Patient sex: M
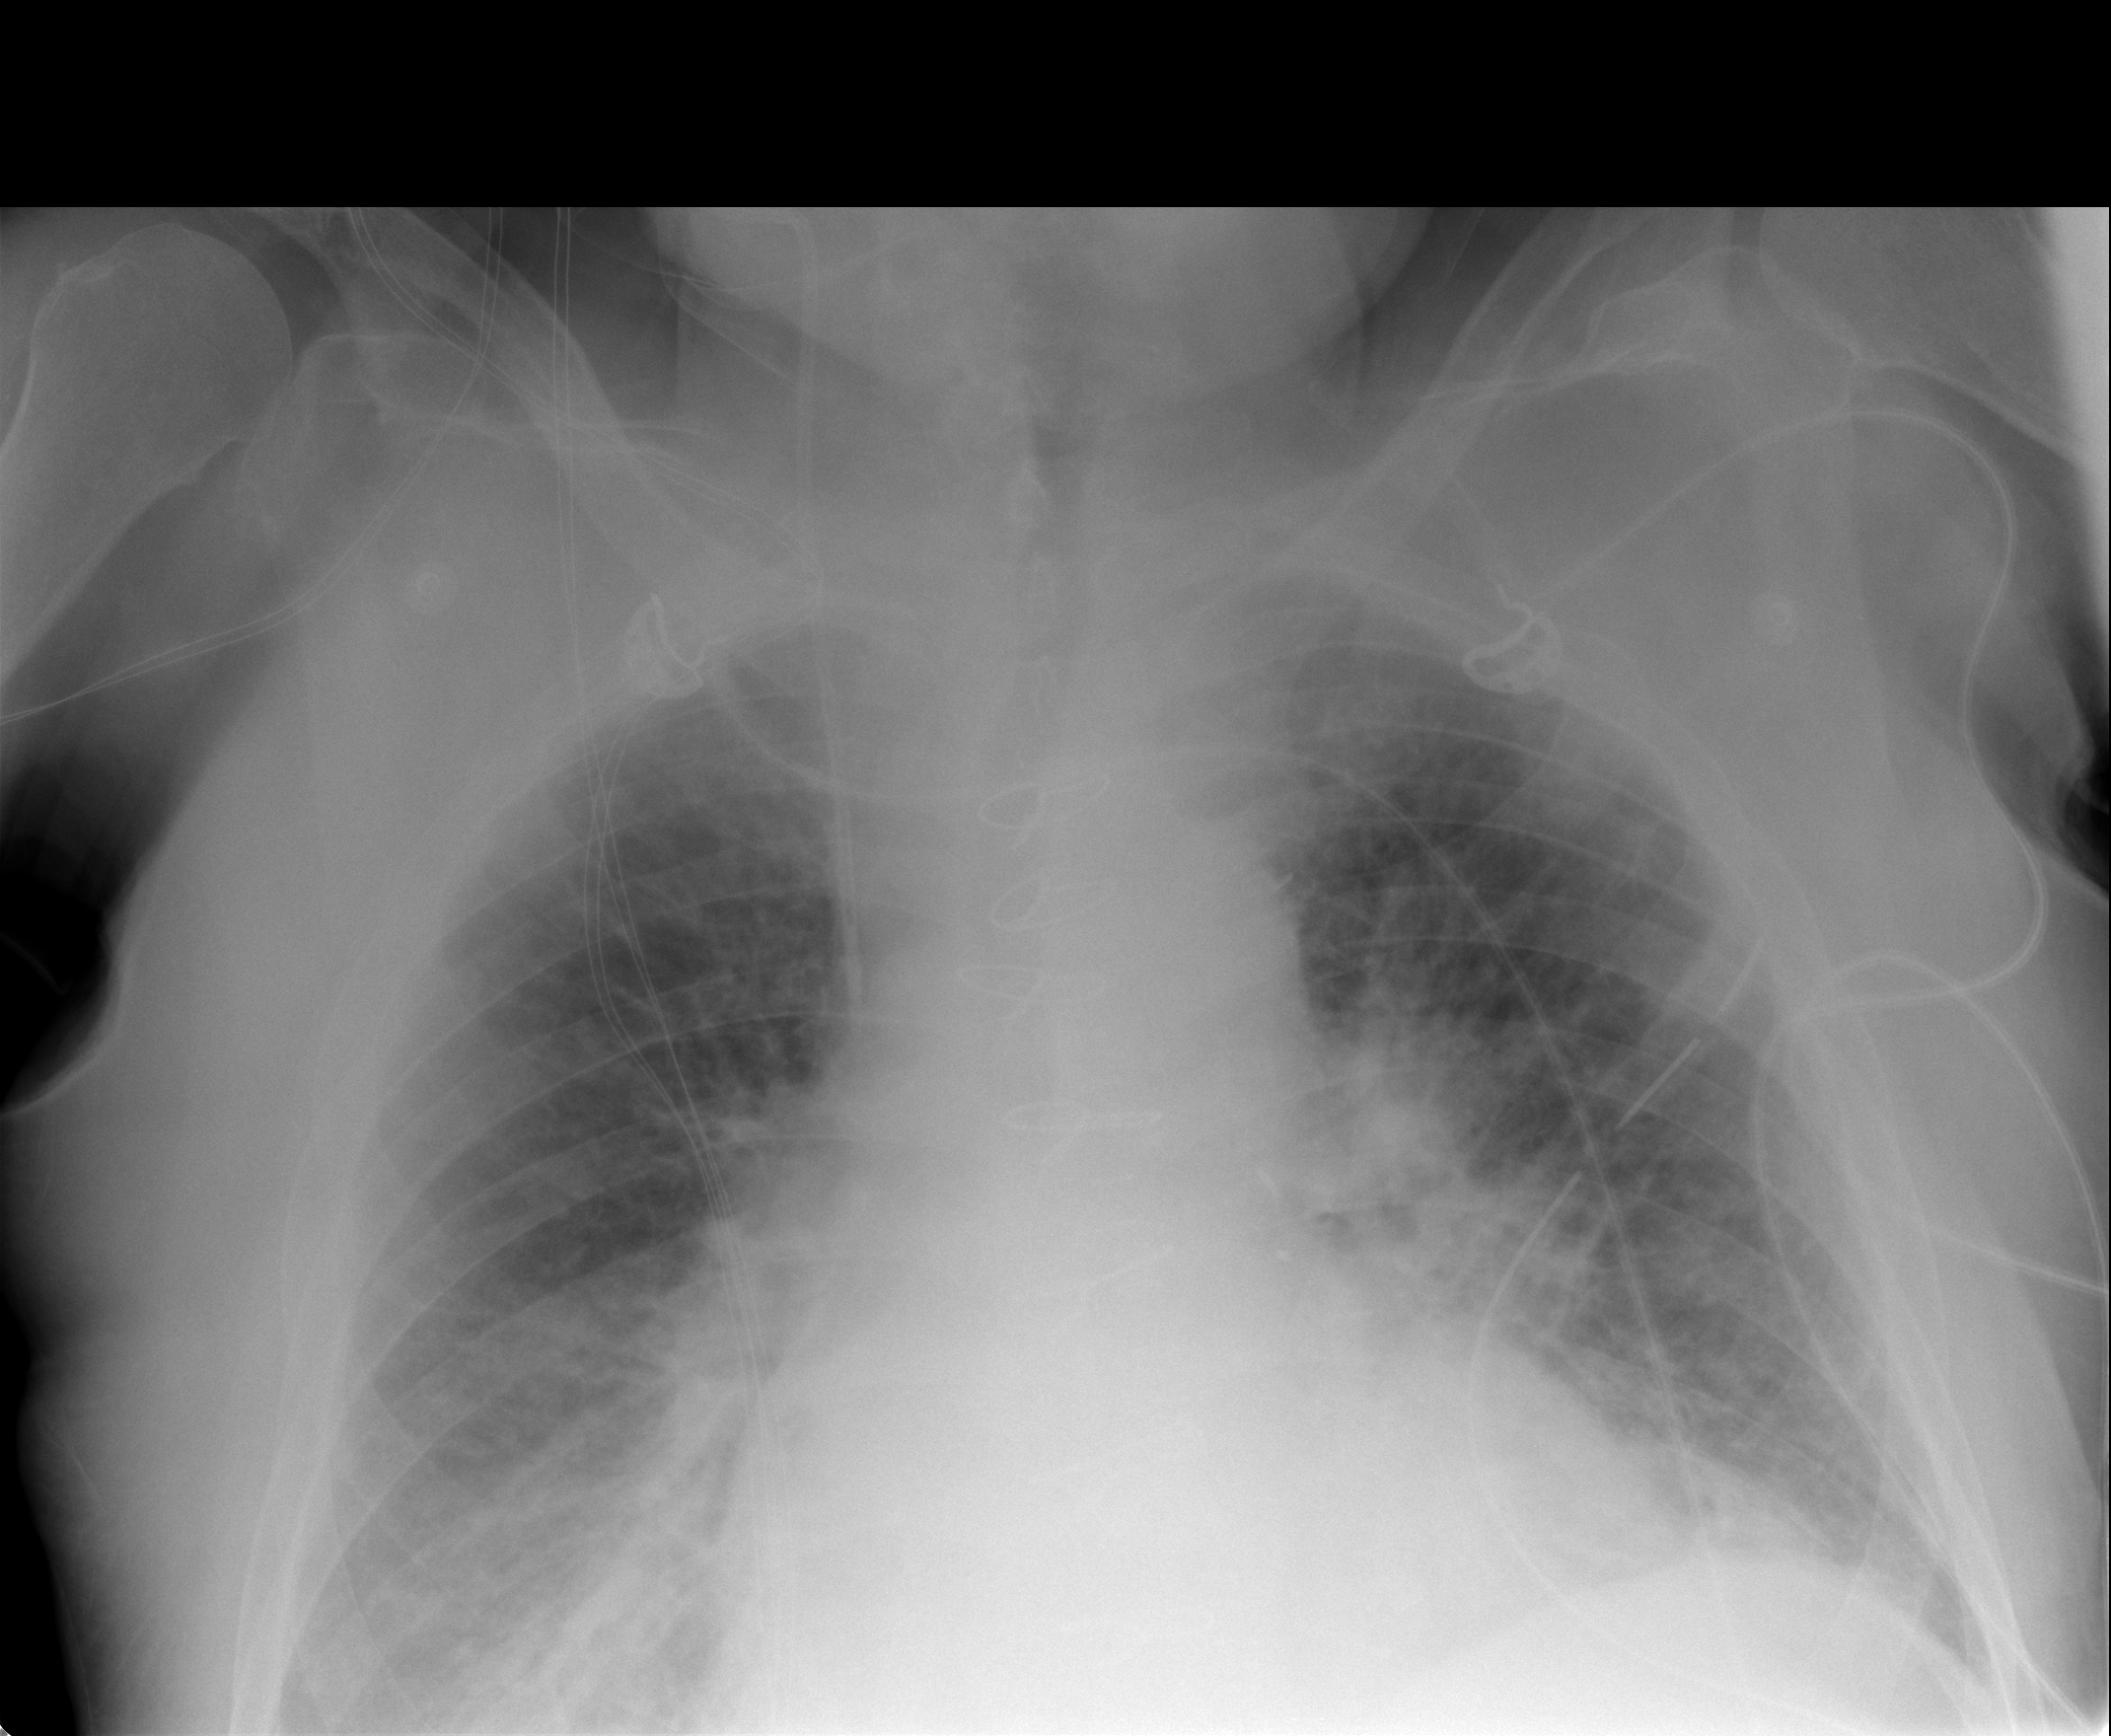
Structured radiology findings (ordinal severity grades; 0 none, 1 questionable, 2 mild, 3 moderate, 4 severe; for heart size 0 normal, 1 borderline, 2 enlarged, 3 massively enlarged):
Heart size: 0
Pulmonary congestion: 2
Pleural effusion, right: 0
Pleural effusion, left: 0
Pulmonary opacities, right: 0
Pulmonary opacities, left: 2
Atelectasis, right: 1
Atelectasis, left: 3